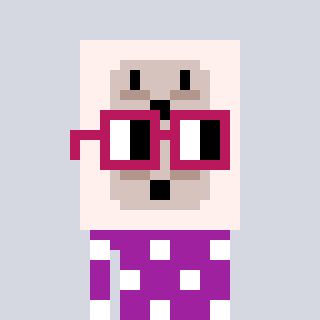
a pixel art character with square dark red glasses, a outlet-shaped head and a magenta-colored body on a cool background